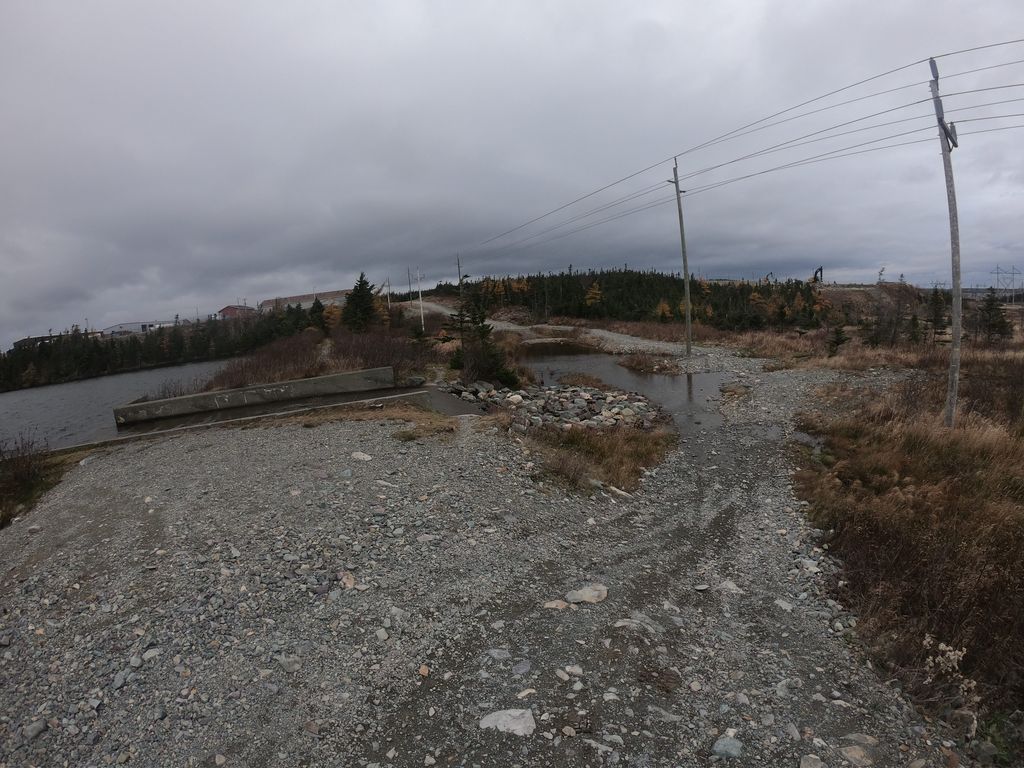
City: st_johns